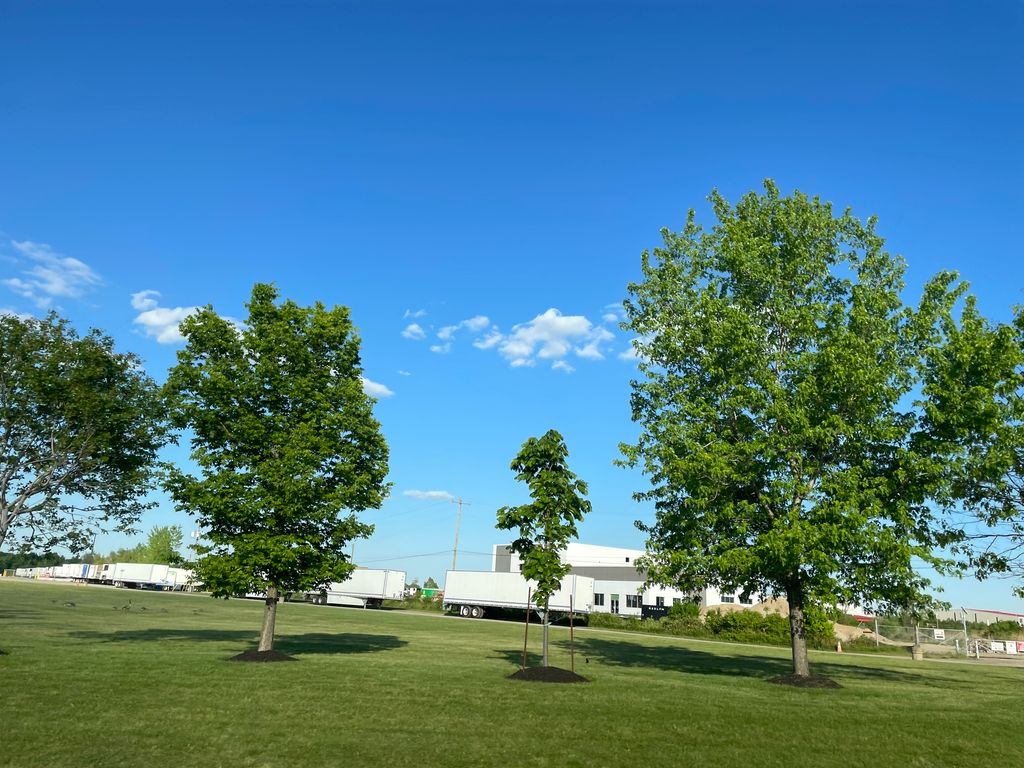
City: kitchener-waterloo